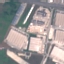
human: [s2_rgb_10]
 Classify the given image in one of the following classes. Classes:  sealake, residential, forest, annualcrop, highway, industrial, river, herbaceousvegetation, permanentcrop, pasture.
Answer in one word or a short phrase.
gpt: Industrial